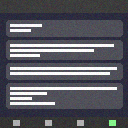
Screen state: on